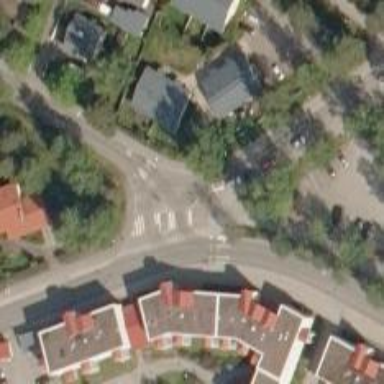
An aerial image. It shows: Uncontrolled road crossing.